Question: I am trying to check if the file is selected in the fileupload in mvc using Form collection but the formvalues is always null , fileupload is not passing the uploaded file name to formcollection , below is the code:
'''
public ActionResult Create(FormCollection formValues,IEnumerable<HttpPostedFileBase> files, Venue venue)
{
string[] images = { "", "" };
int i = 0;
// string smallImage;
// string largeImage;
foreach (HttpPostedFileBase file in files)
{
if (file != null)
{
if (i == 0)
{
string newFileName = string.Format("{0}{1}", Guid.NewGuid().ToString(), Path.GetExtension(file.FileName));
var fileName = Path.GetFileName(file.FileName);
var path = Path.Combine(Server.MapPath("~/Content/images/content/"), fileName);
file.SaveAs(path);
Helpers.ImageHelpers.ResizeImage(newFileName, path, "/Content/images/content/", 162, 105);
images[0] = newFileName;
venue.ImageSmall = images[0];
// smallImage = "selected";
}
if (i == 1)
{
string newFileName = string.Format("{0}{1}", Guid.NewGuid().ToString(), Path.GetExtension(file.FileName));
var fileName = Path.GetFileName(file.FileName);
var path = Path.Combine(Server.MapPath("~/Content/images/content/"), fileName);
file.SaveAs(path);
Helpers.ImageHelpers.ResizeImage(newFileName, path, "/Content/images/content/", 212, 240);
images[1] = newFileName;
venue.ImageLarge = images[1];
// largeImage = "selected";
}
}
i++;
}
if (string.IsNullOrEmpty(formValues["files1"]) || string.IsNullOrEmpty(formValues["files2"]) )
{
ModelState.AddModelError("files", "Please upload a file");
}
<td>
<div class="editor-field">
<input type="file" name="files" id="files1" style="color:White" />
</div>
</td>
</tr>
<tr>
<td>
Detail Image
</td>
<td>
<div class="editor-field">
<input type="file" name="files" id="files2" style="color:White"/>
</div>
</td>
</tr>
'''

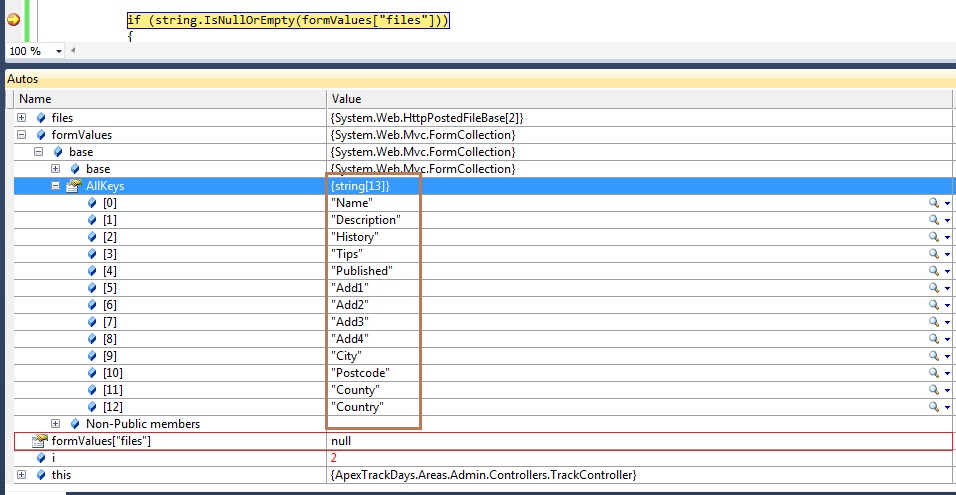
Answer: 1. You are using wrong IDs ("files1" and "files2" in html, but "file1" and "file2" in the code)
2. Even if you used correct IDs, this code wouldn't work because form parameters are named using values from "name" attribute. So, you have to create an unique name for each input tag in your html and then use these names in code.
In case you want to loop over files. You can give them the same id and then use 'Request.Files' property in controller method on server side.